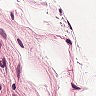
Metastatic tissue present: no